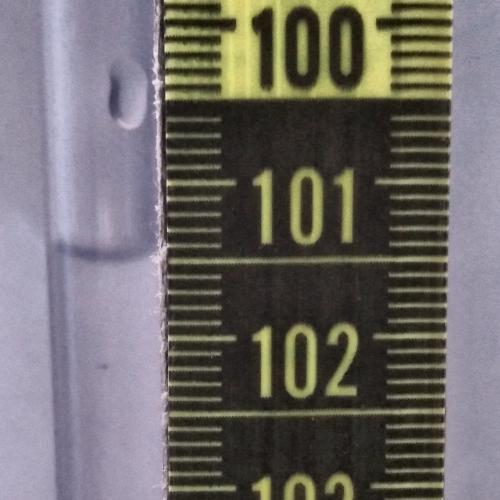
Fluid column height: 101.5 cm